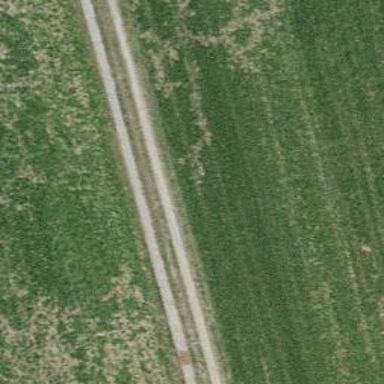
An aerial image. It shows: Gravel track road.